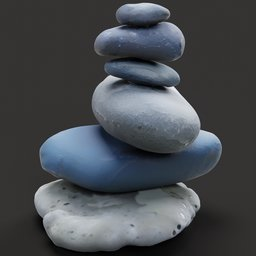
Label: nature